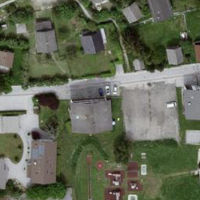
EUNIS habitat code: 54
Species observed at this site:
Carpinus betulus
Trifolium arvense
Sambucus racemosa
Astragalus cicer
Sambucus nigra